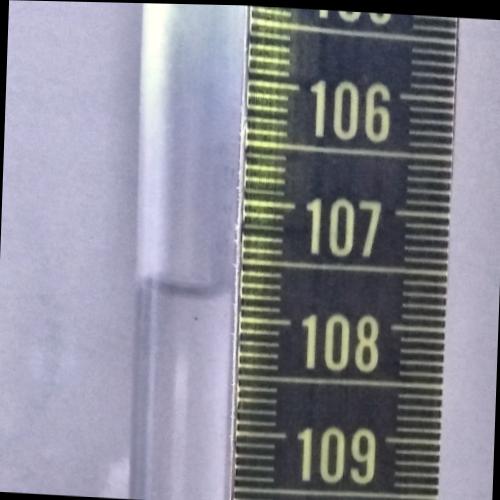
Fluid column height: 107.8 cm